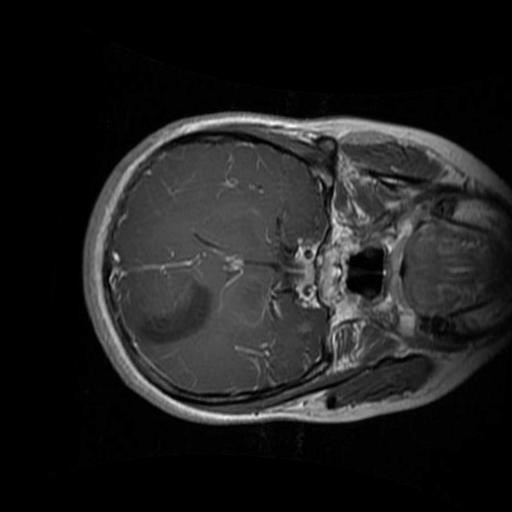
Label: brain_glioma